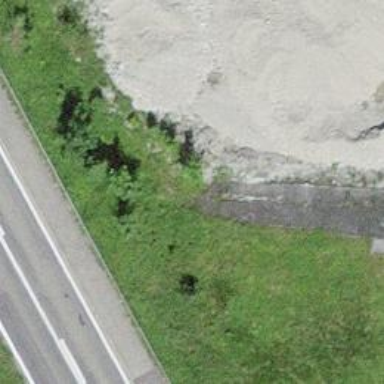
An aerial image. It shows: Embankment created as man-made structure.